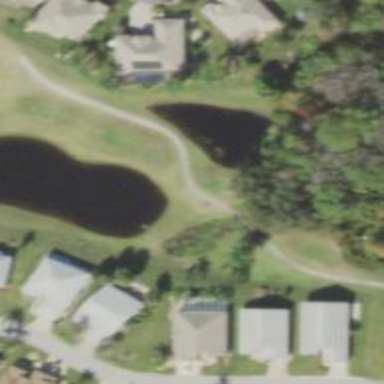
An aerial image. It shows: Path designated for golf carts.